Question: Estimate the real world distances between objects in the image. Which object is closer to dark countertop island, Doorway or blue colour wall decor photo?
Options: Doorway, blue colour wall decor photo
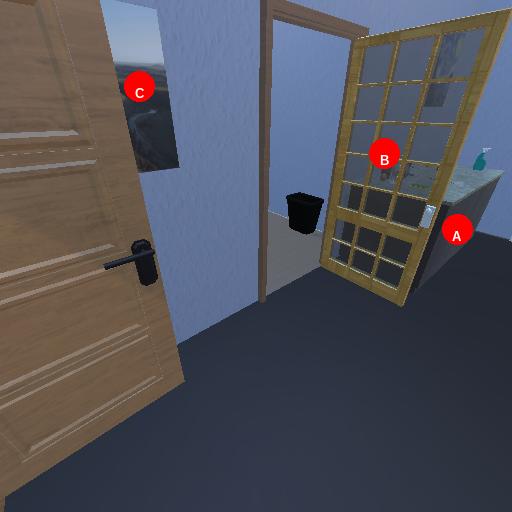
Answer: Doorway